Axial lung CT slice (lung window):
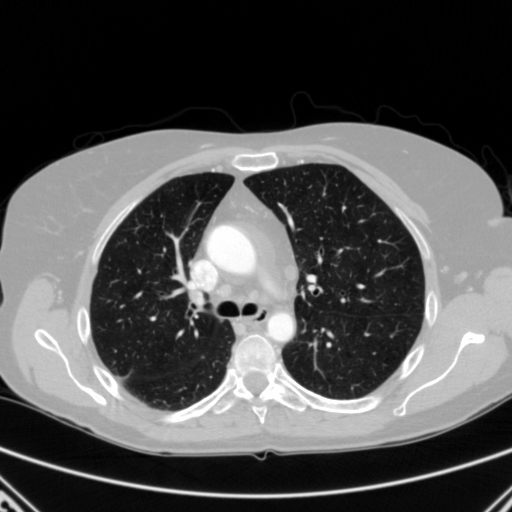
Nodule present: no